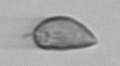
Label: Prorocentrum_triestinum